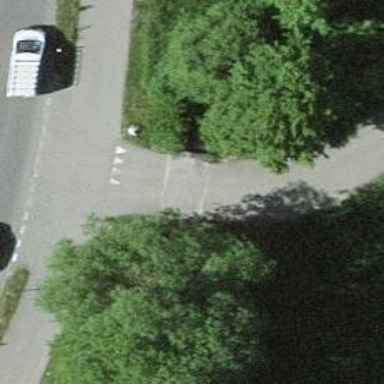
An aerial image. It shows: Residential road with asphalt surface that includes bridge.